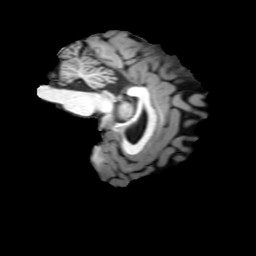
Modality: T1w
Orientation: sagittal
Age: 24
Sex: female
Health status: healthy